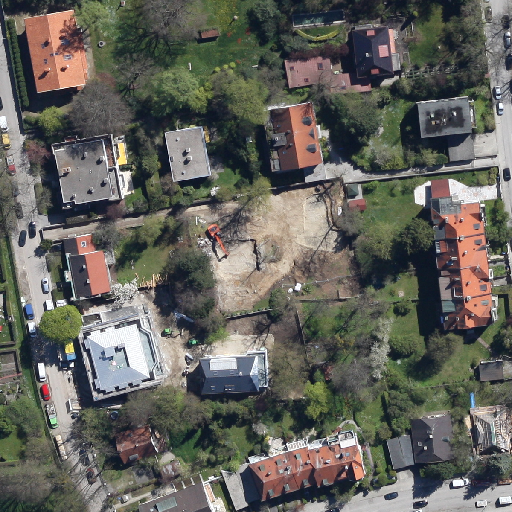
Referring expression: sidewalk